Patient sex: M
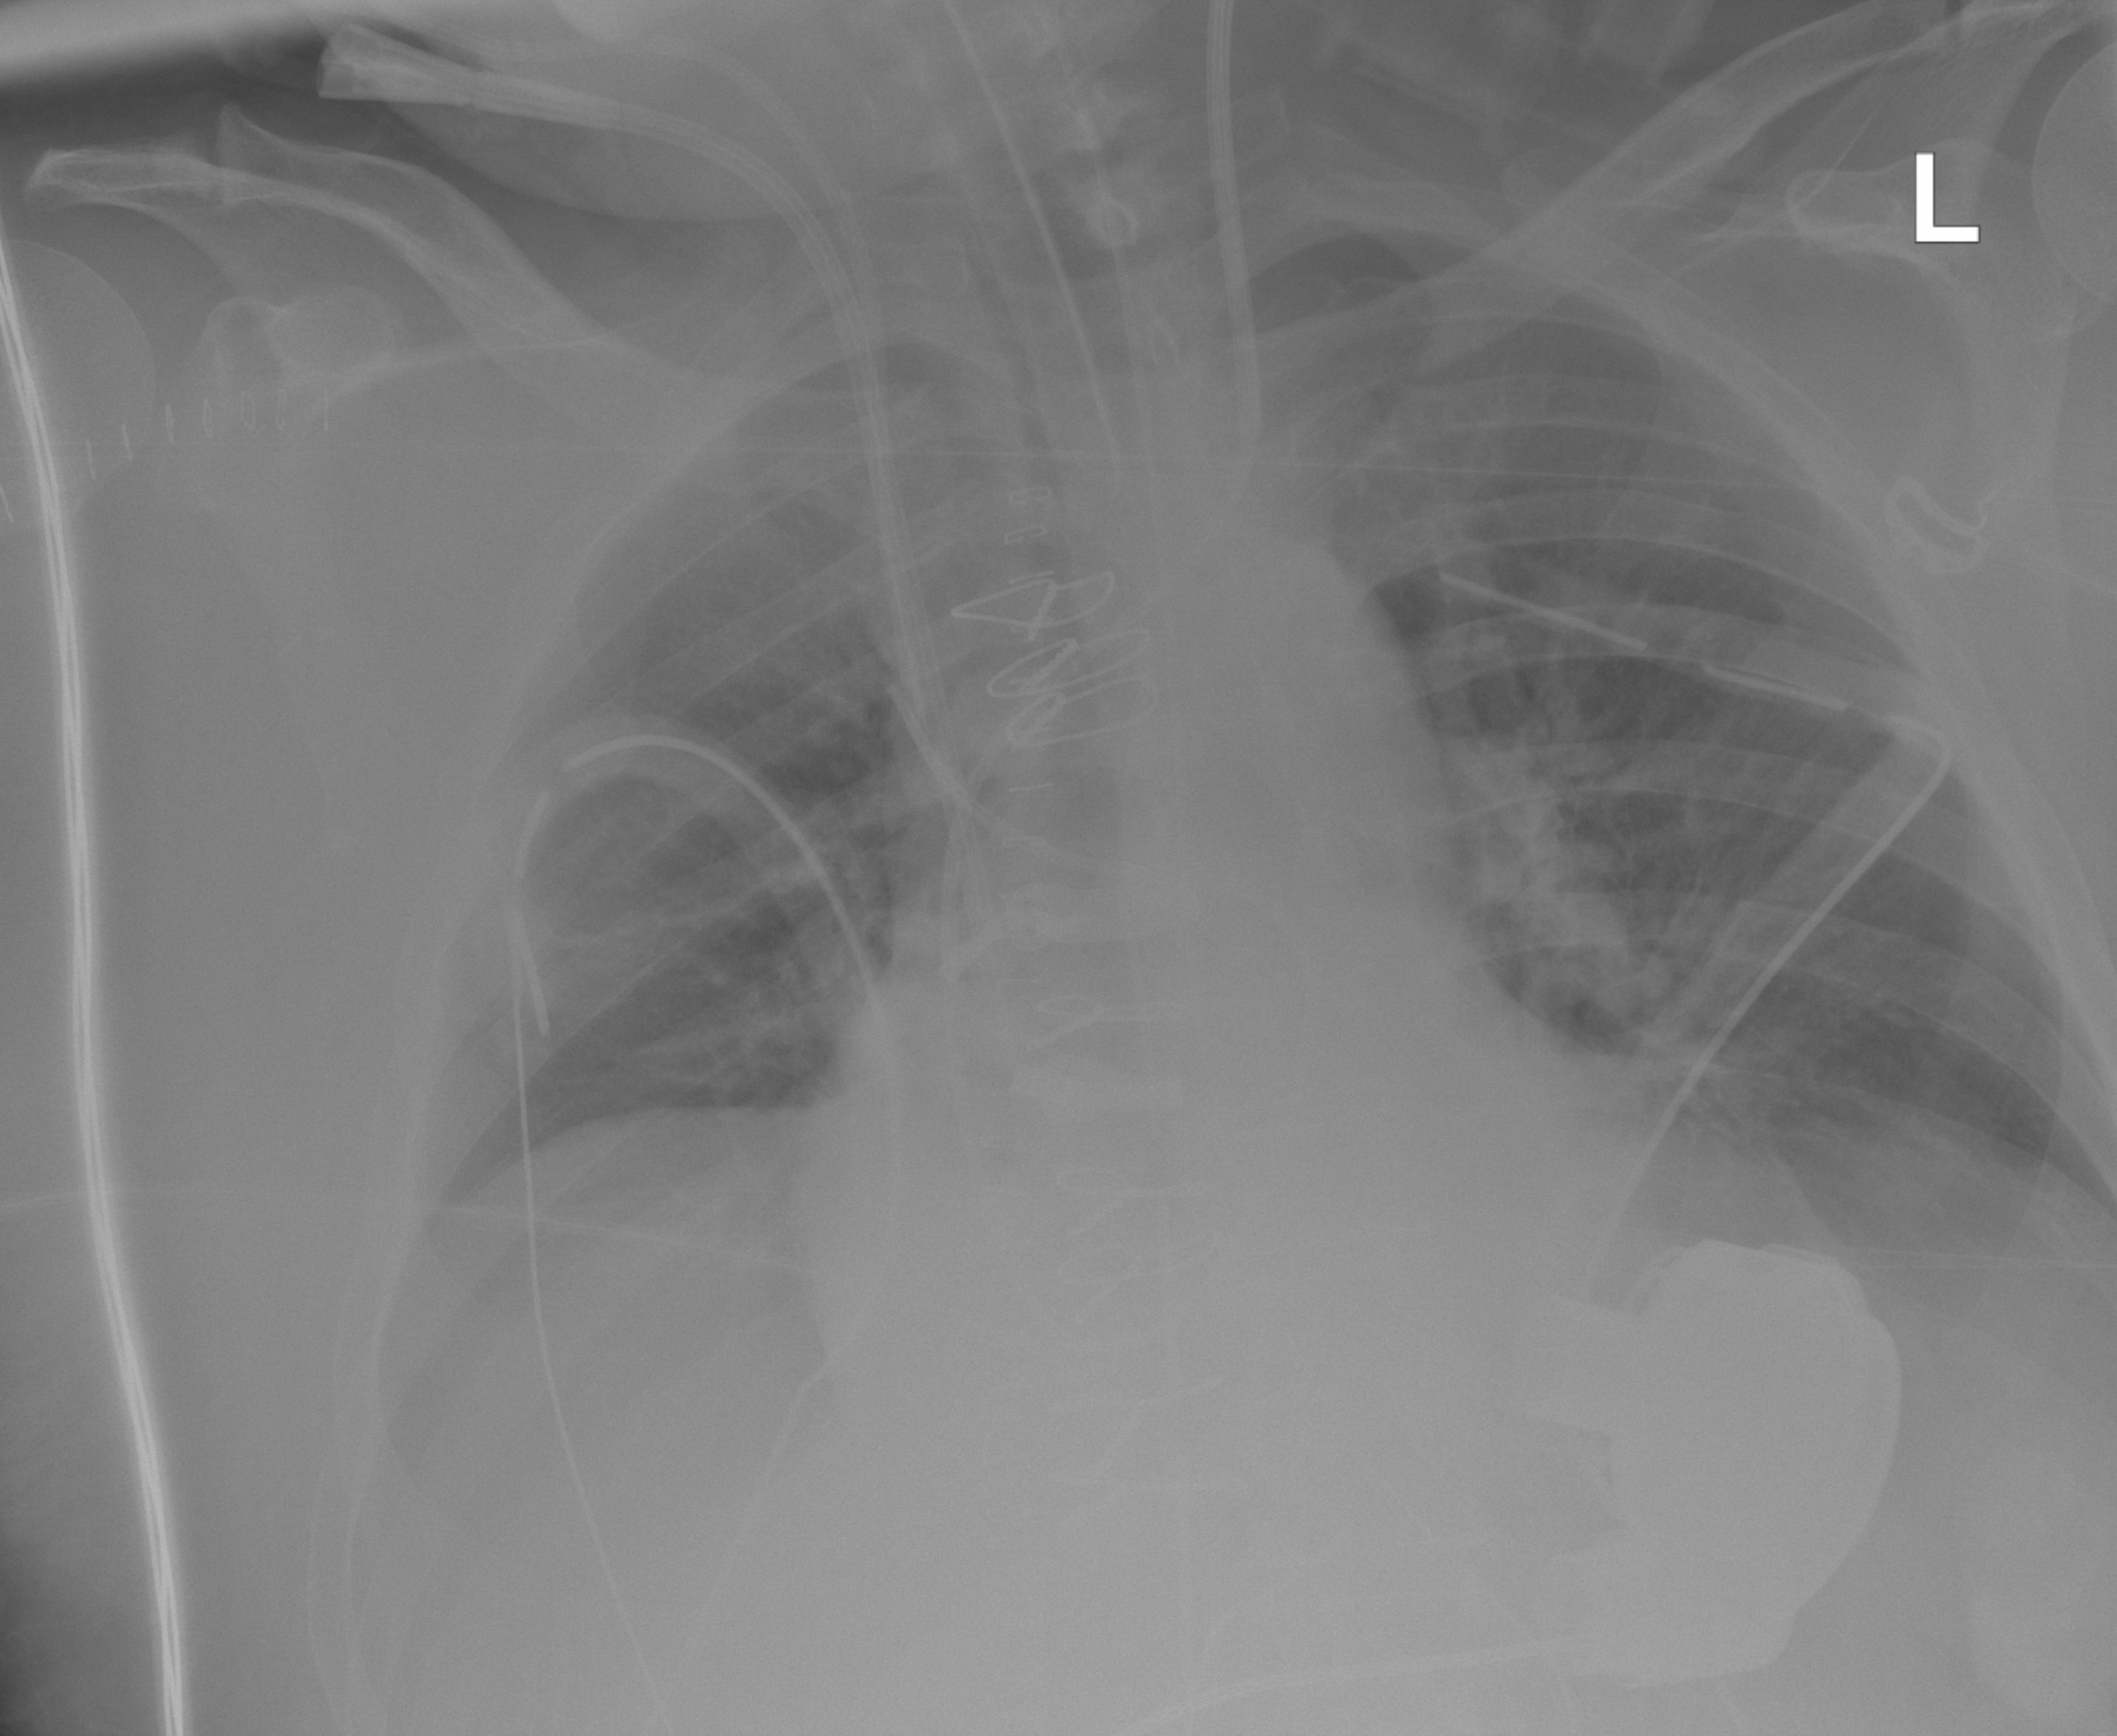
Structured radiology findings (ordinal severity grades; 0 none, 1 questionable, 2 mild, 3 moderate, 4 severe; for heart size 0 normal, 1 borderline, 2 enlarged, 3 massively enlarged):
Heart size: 2
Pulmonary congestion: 2
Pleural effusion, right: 2
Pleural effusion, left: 2
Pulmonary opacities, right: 0
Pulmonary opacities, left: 0
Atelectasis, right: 2
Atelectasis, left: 0